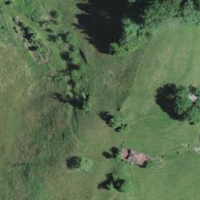
EUNIS habitat code: 24
Species observed at this site:
Lotus corniculatus